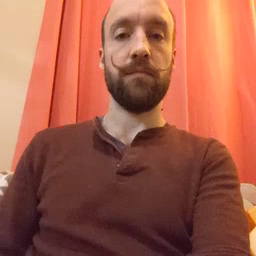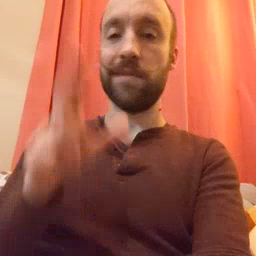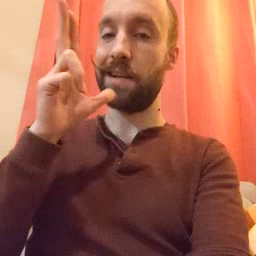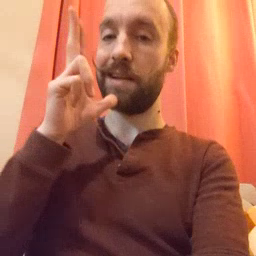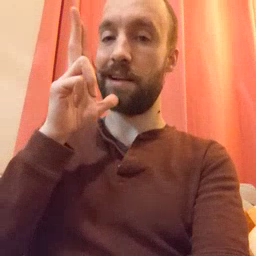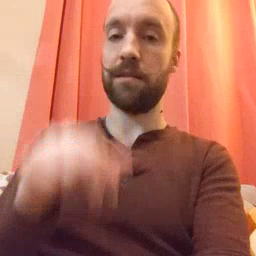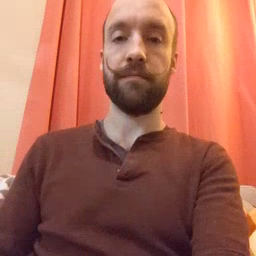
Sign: hen